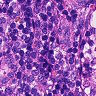
Metastatic tissue present: no